Question: I'm looking for paid video tutorials like this one : 'Video2Brain Java EE 6'

It has nice videos, but the problem is that they are in german.
So, I was wondering if any someone of you knows something like that.
I tried <URL> but they don't have Server configuration ans JSP, Servlet programming.
Thank you.
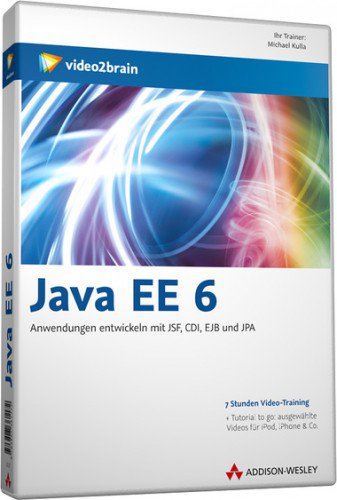
Answer: Perhaps you can find something in any of these sites:
- <URL>